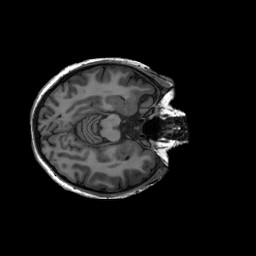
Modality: T1w
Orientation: axial
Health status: ill
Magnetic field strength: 3 T